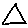
Label: triangle